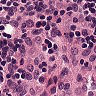
Metastatic tissue present: no